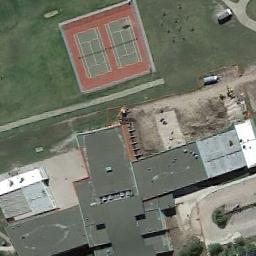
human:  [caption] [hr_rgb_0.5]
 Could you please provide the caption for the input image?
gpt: The tennis courts are surrounded by grass .

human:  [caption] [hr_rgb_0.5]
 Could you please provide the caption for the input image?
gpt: There are three tennis courts and four swimming pools .

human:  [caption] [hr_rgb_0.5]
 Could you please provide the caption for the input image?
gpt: The tennis court is on the grass next to some buildings .

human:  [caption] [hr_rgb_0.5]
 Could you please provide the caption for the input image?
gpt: Tennis court on the lawn next to the building .

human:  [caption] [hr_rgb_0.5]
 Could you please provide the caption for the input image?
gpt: The tennis court is on a green meadow beside some buildings .